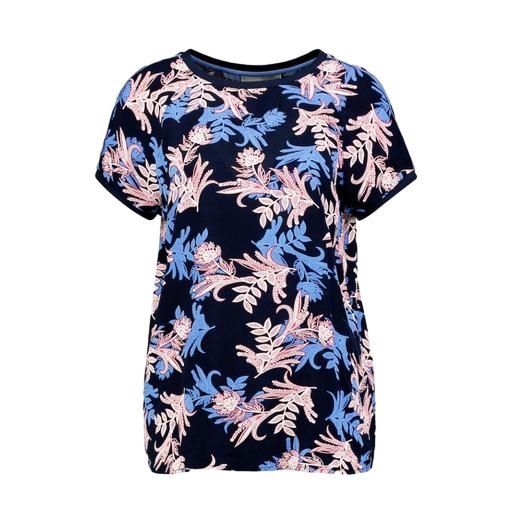
blue plus size printed t-shirt only macy, multicolor floral-print t-shirt only macy, blue printed contrast t-shirt only macy, white background